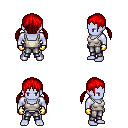
a pixel art fantasy rpg character, male body template, dark elf, purple skin, white pirate shirt, metal pants, red twin-tailed hairstyle, gold gloves, four views (front, back, left, right), 2x2 character sprite sheet, small pixel art, hard edges, no anti-aliasing